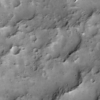
Label: not_dusty